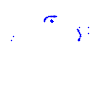
Particle: proton